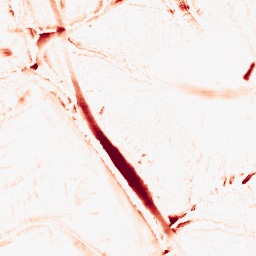
Category: morphological
Decomposition family: morphological
Decomposition parameters: operation: opening
size: 10
Upsampling method: quintic
Upsampling parameters: scale: 2
Upsampling scale: 2